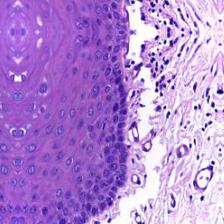
Diagnosis: Normal